Field crop: maize
Growth stage: 1
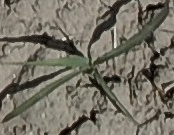
Species: sorghum